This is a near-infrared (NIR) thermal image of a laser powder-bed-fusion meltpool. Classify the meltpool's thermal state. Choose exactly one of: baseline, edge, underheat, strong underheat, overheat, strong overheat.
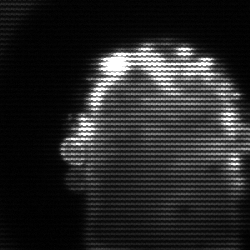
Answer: baseline